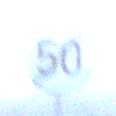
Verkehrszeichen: EndeGeschwindigkeit50
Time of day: SunriseSunset
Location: Outdoor (RoadRail)
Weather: Clear
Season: NotSpecified
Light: Natural